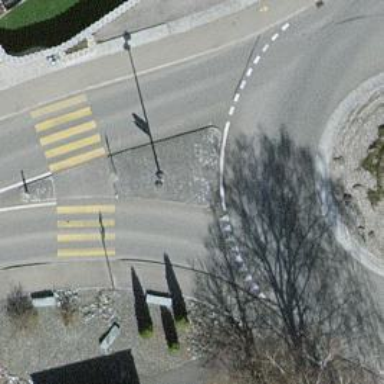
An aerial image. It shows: Road with "give way" sign.